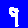
Digit: 9